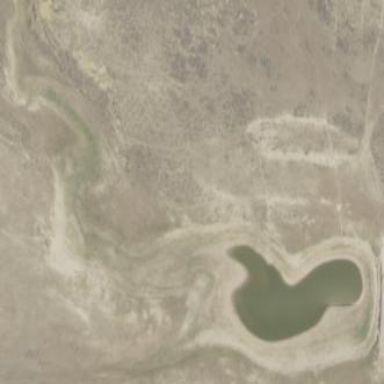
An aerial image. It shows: Reservoir.